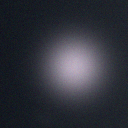
Screen state: off